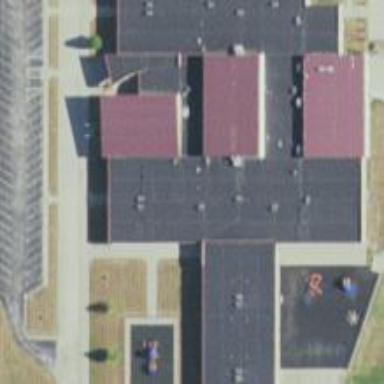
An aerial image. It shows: School building.